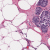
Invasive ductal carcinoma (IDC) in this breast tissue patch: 0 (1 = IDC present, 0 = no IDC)